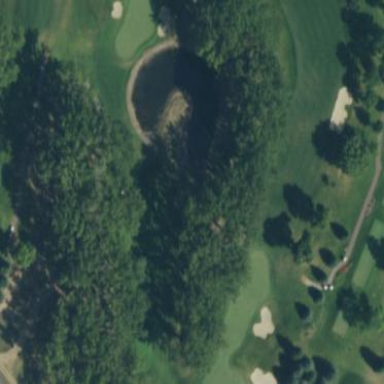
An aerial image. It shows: Water hazard on golf course.